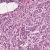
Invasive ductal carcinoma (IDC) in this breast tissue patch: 1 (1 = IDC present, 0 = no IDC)